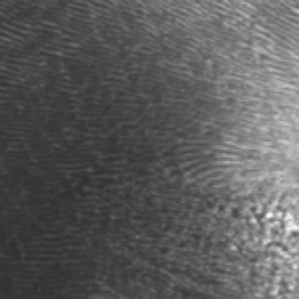
Label: frost